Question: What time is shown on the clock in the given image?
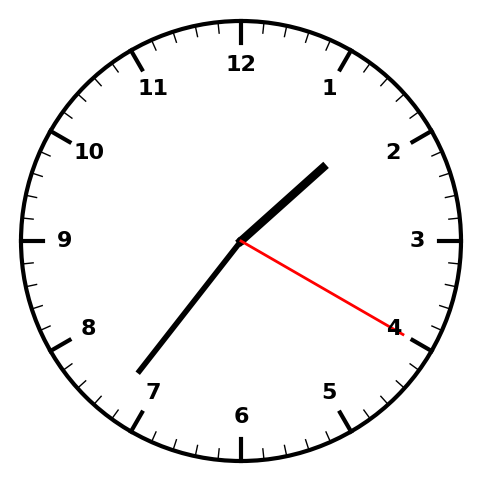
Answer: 01:36:20